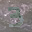
Label: 3